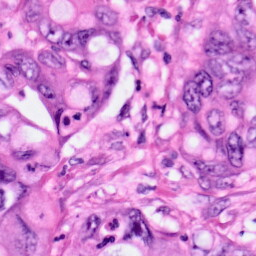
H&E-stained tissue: Pancreatic